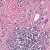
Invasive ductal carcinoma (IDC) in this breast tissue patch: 1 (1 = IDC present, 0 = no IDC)